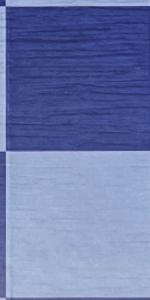
Label: Empty